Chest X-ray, PA view. Patient: 34 years old, sex F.
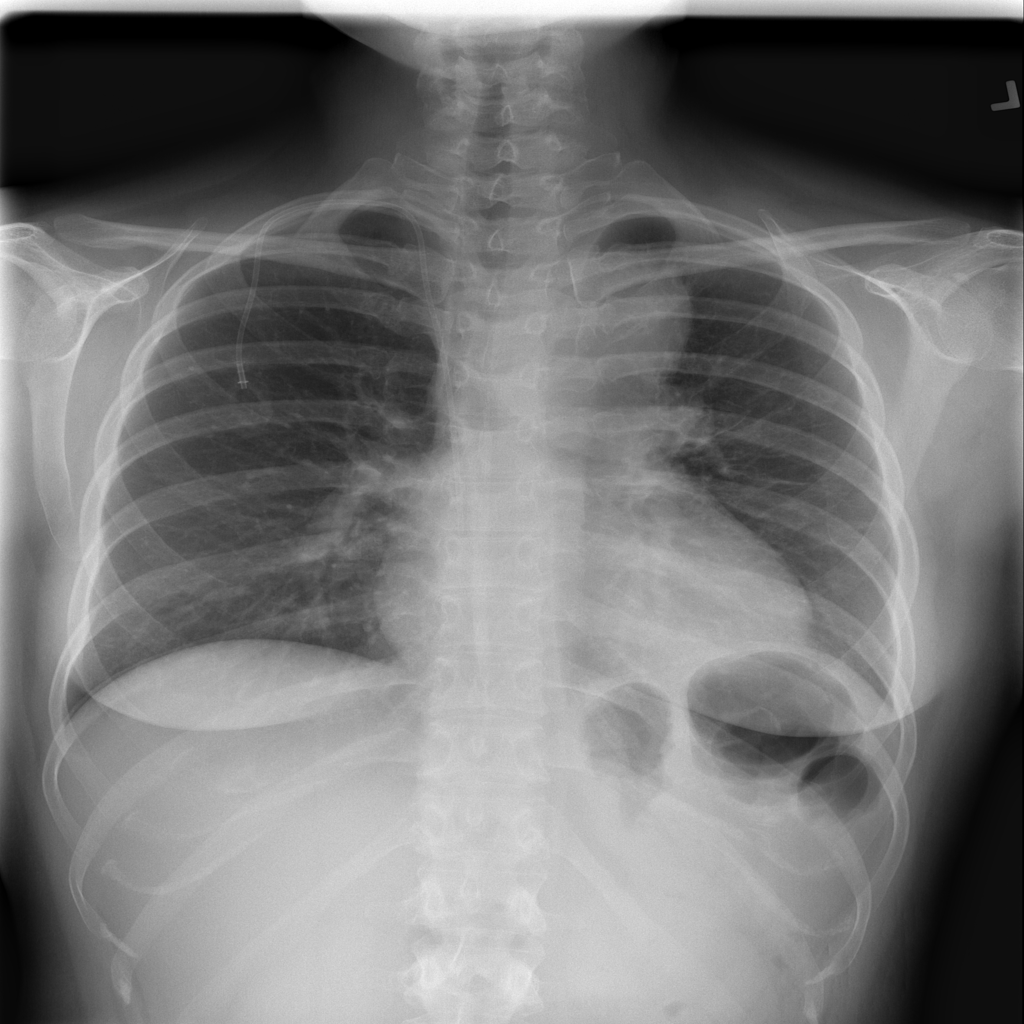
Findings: Cardiomegaly, Effusion, Infiltration, Mass